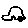
Label: car